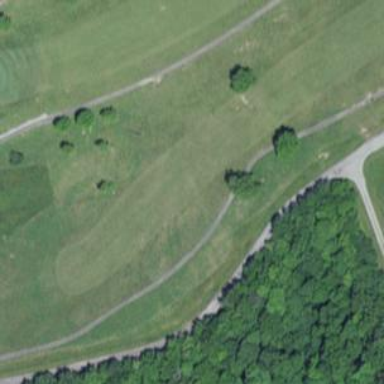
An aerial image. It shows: View of golf hole.